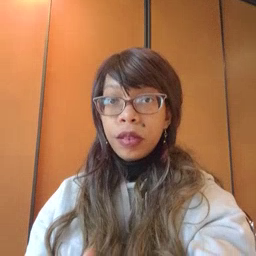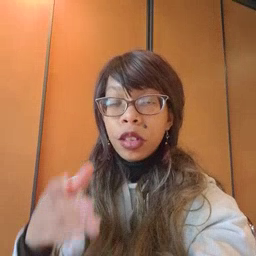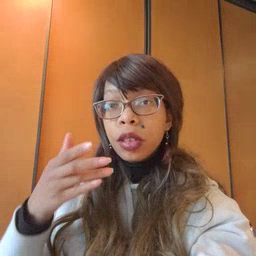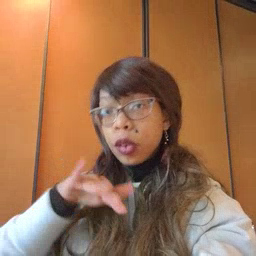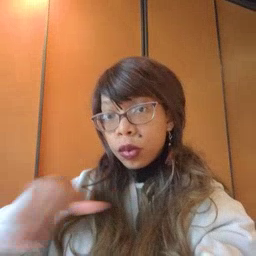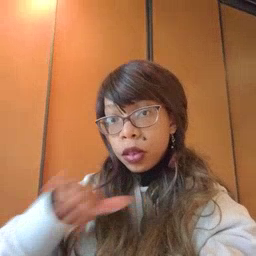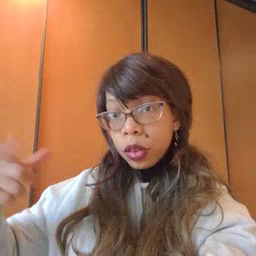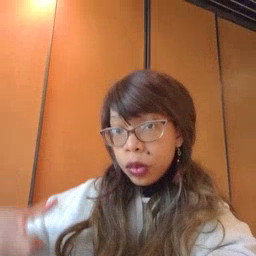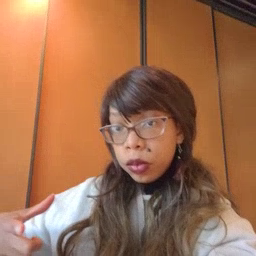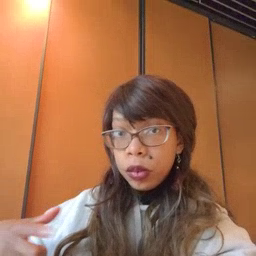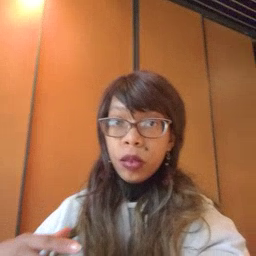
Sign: pool